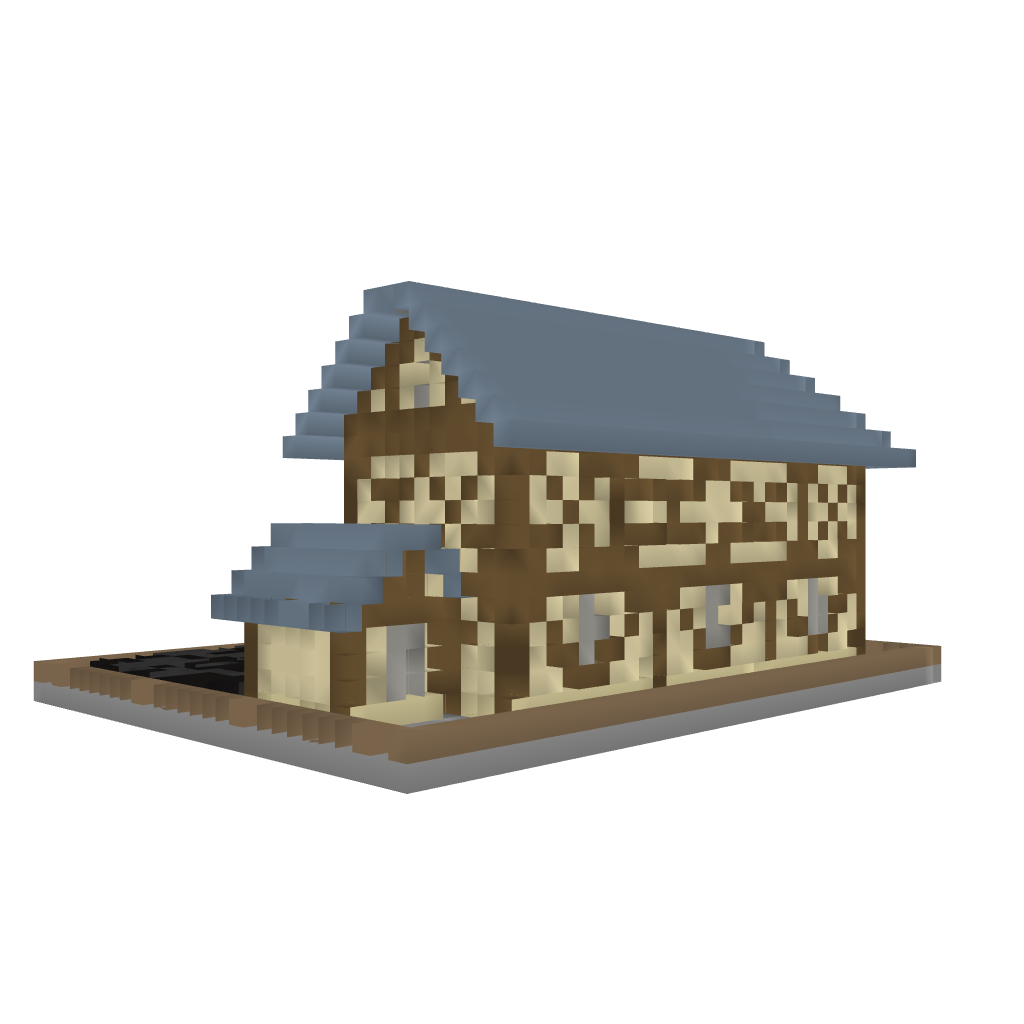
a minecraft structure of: House #4